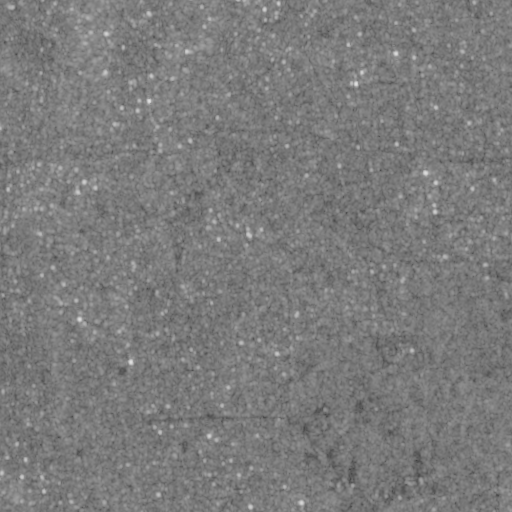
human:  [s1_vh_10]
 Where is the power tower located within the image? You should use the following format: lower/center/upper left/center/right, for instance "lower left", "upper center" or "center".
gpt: The power tower is located in the upper left of the image.
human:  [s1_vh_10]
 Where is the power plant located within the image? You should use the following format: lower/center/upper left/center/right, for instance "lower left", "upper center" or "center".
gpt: There is no power plant in the image.

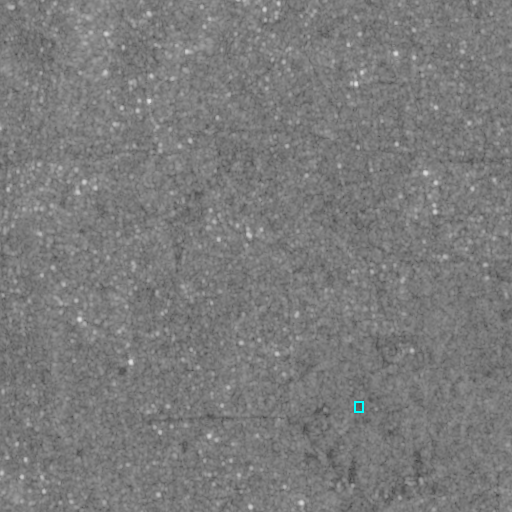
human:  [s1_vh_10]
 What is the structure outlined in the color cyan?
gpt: The structure outlined in cyan is a park.
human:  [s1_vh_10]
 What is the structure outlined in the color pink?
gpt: There is no pink outline.